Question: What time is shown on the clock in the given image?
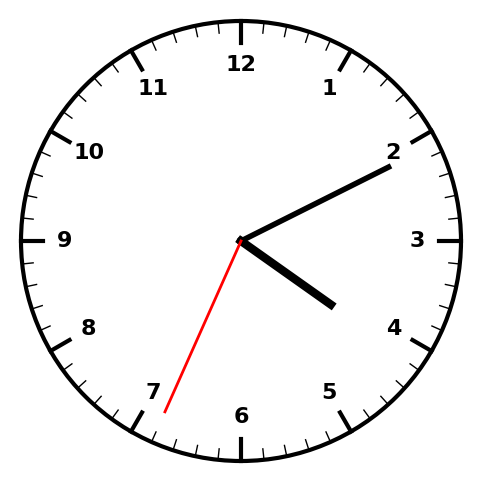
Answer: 04:10:34